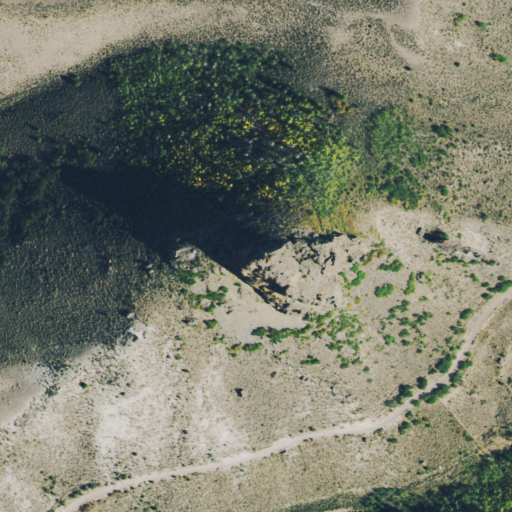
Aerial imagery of mountain in Colorado named Eagle Rock containing shrub, evergreen forest, deciduous forest, and open development